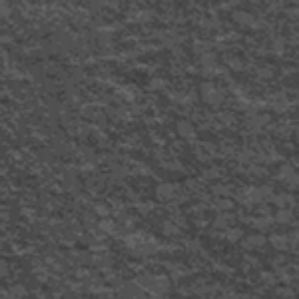
Label: frost